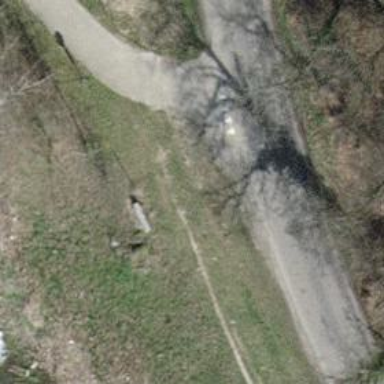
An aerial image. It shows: Brown bench in the vicinity.